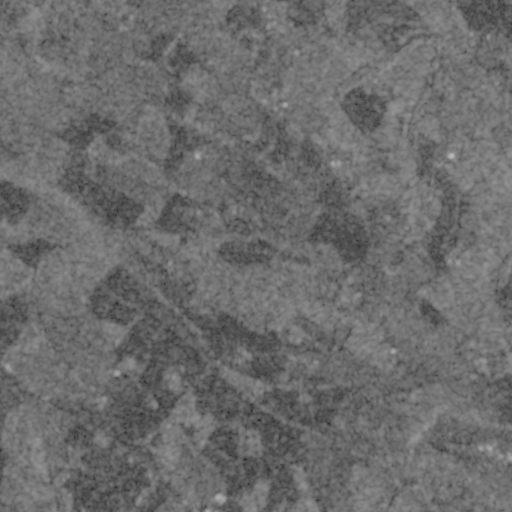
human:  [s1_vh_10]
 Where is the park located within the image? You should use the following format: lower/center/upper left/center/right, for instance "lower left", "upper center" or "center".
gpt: The park is located in the upper center of the image.
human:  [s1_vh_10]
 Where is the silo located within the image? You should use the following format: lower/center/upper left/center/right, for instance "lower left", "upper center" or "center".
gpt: The silo is located in the center of the image.
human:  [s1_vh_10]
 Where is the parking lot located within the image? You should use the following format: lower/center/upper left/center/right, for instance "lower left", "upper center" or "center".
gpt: There is no parking lot in the image.

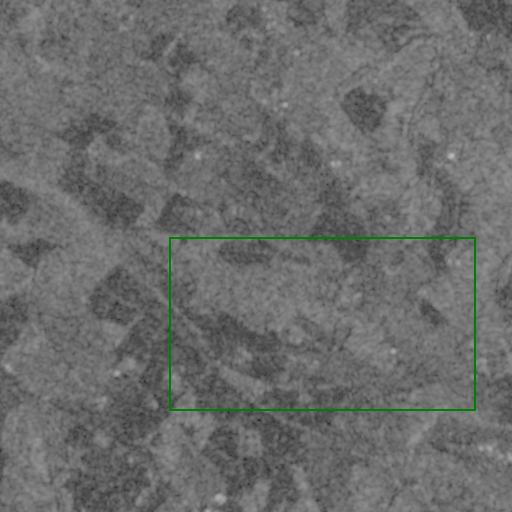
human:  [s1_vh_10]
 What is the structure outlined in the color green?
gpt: The structure outlined in green is a crop field.
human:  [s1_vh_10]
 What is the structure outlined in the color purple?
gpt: There is no purple outline.